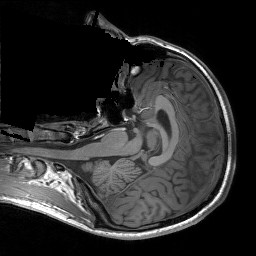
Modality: T1w
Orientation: axial